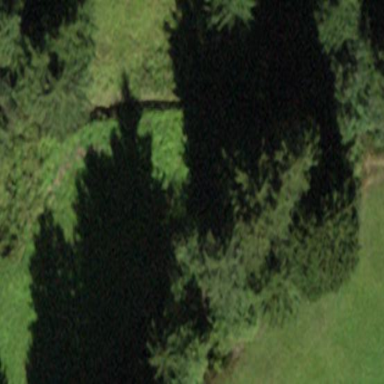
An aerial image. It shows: Forest with needle-leaved trees.